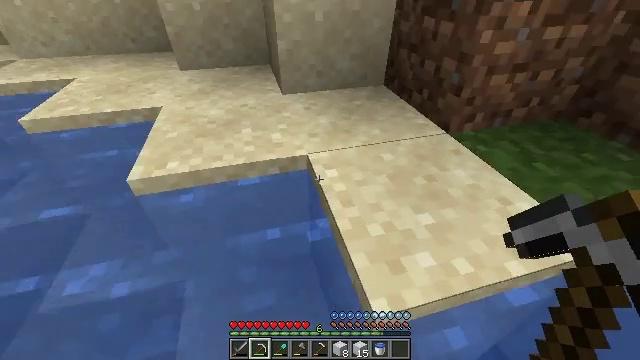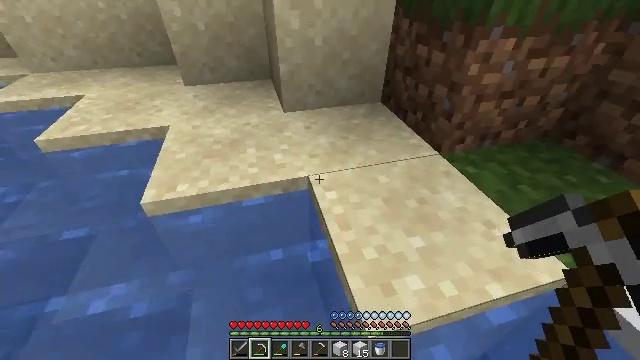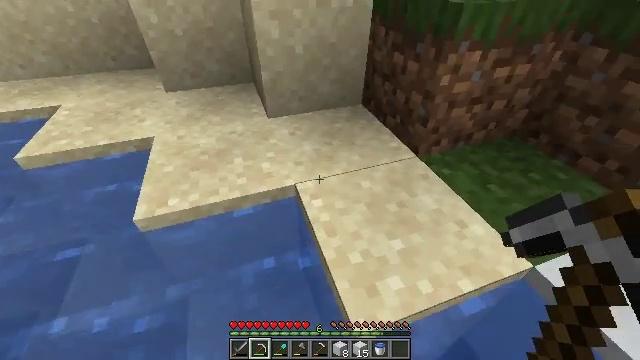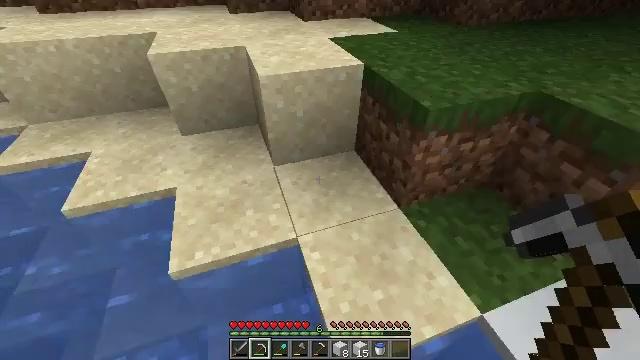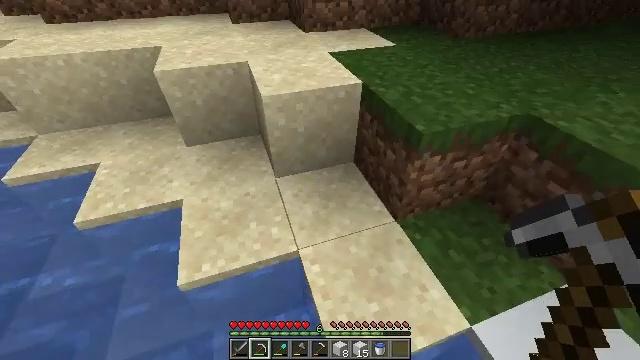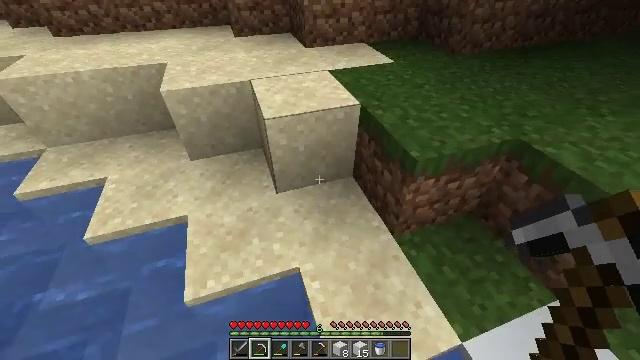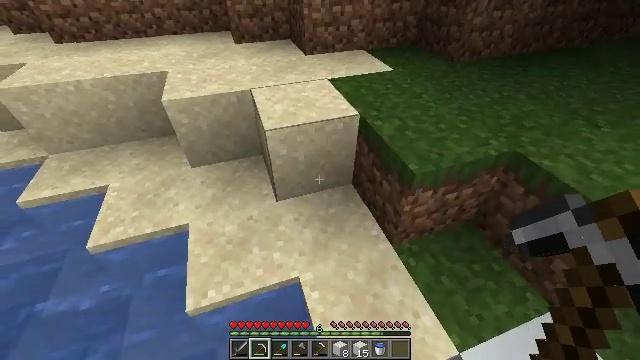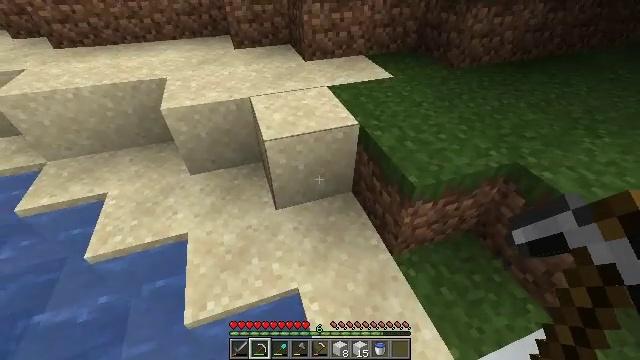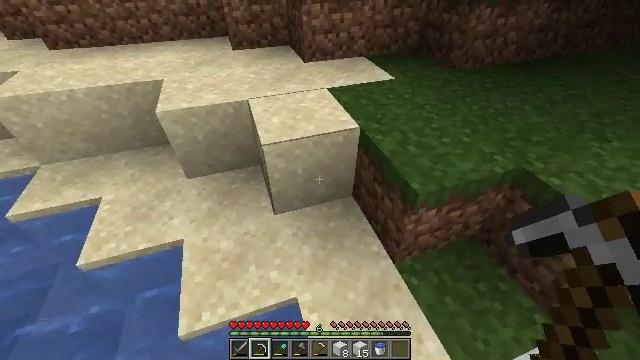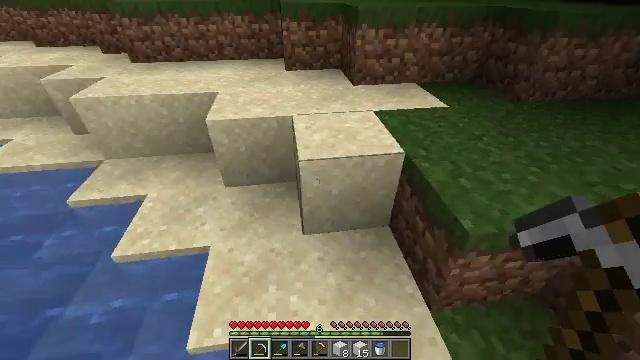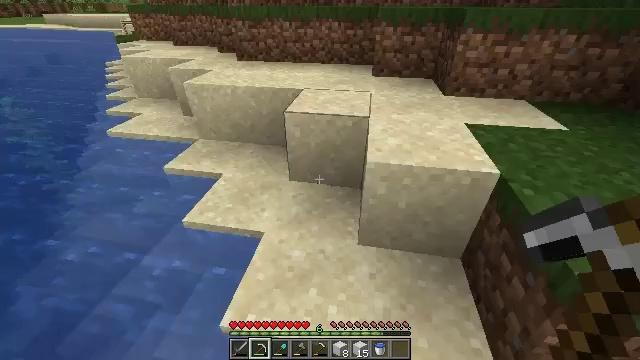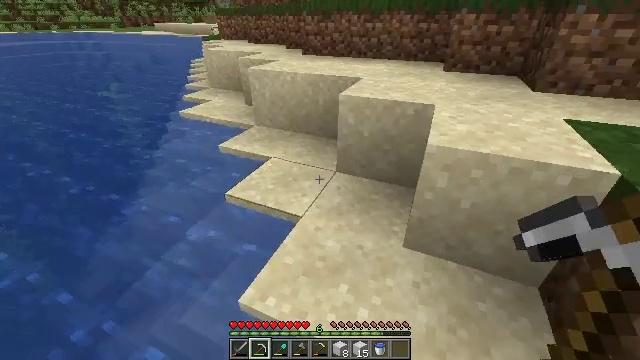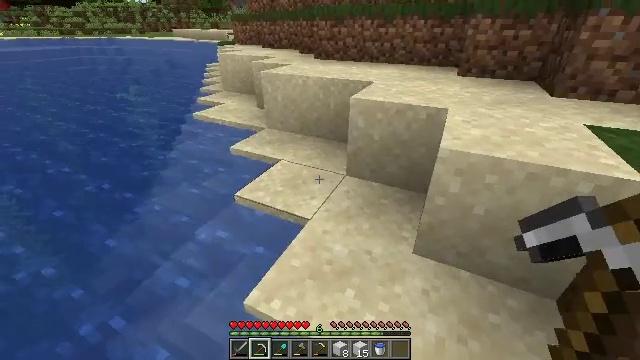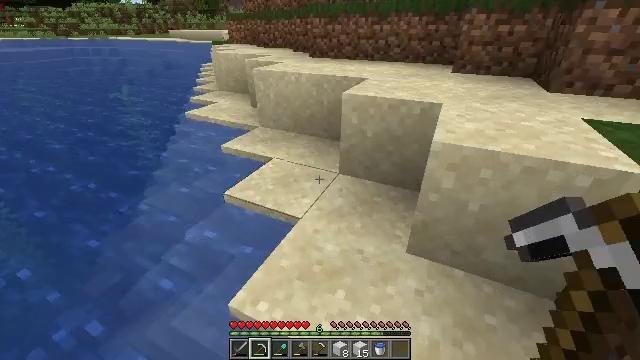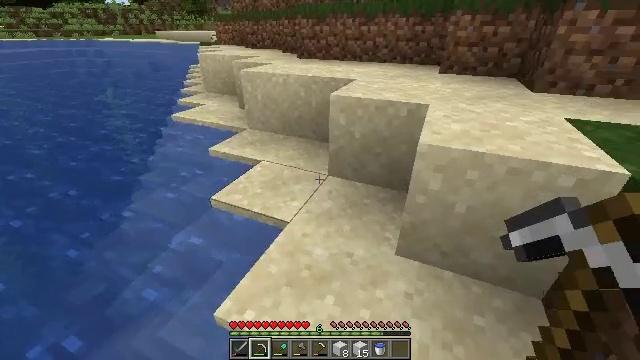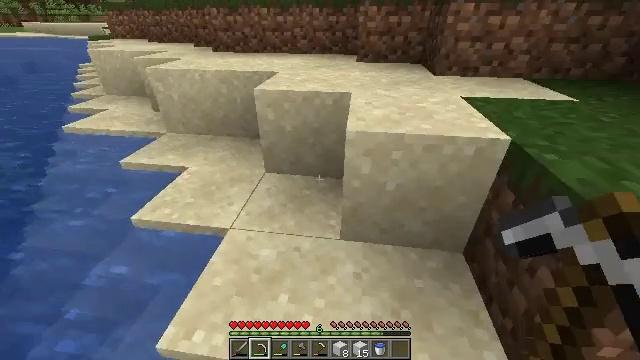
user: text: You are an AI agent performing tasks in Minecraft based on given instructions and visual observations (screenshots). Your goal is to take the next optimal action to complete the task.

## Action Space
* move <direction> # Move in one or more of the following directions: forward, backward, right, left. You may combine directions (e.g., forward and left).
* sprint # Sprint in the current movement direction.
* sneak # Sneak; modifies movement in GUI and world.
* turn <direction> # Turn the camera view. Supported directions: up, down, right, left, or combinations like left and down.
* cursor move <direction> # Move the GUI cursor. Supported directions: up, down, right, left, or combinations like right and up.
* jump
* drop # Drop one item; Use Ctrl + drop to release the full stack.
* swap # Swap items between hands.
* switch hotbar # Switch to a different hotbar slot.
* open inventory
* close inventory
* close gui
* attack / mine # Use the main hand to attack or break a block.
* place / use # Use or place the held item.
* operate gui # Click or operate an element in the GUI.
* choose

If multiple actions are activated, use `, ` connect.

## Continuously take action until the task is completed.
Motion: motion action
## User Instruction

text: Gather white concrete for building projects.
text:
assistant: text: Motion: move forward, jump
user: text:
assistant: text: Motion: move forward, turn right and down, jump
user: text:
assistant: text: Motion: move forward, jump
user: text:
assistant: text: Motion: move forward, jump
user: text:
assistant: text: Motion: move forward, jump
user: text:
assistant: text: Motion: move forward, jump
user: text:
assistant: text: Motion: move forward, jump
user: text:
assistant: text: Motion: move forward, jump
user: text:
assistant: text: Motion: turn left and up, jump
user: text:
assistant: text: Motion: turn left and up
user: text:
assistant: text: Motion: turn left and up
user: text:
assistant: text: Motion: turn left and up
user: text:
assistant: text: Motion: no_op
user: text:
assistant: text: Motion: turn right
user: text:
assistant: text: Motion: turn right and down
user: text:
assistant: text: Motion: turn right and down
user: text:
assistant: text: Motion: turn right
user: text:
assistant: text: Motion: turn right
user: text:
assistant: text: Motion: no_op
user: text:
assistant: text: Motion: no_op
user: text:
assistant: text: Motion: no_op
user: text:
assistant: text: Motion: no_op
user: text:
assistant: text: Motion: turn right and down
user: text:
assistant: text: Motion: turn right and down
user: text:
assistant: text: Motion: turn right and down
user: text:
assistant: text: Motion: turn right and down
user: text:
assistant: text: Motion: turn right and down
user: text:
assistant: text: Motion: move forward
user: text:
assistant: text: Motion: move forward
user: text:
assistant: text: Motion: move forward, turn down